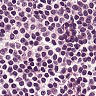
Metastatic tissue present: no